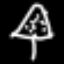
Label: mushroom